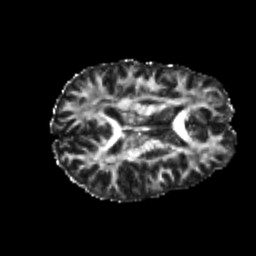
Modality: FA
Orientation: axial
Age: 23
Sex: female
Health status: healthy
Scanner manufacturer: philips
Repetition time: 7.387 s
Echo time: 0.08599 s